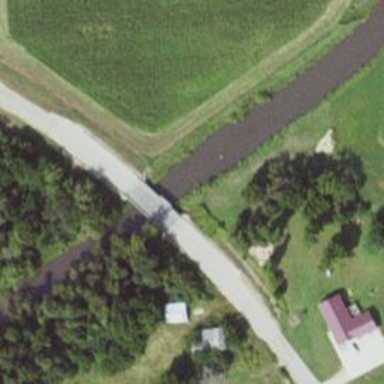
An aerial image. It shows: Tertiary road with asphalt surface that goes over bridge.